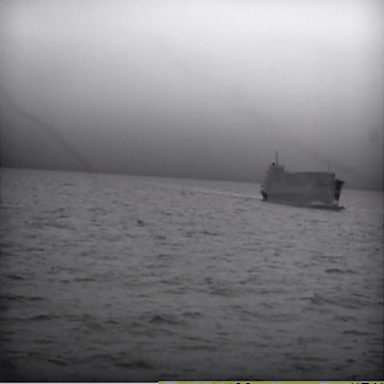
There is a container_ship in the infrared image.